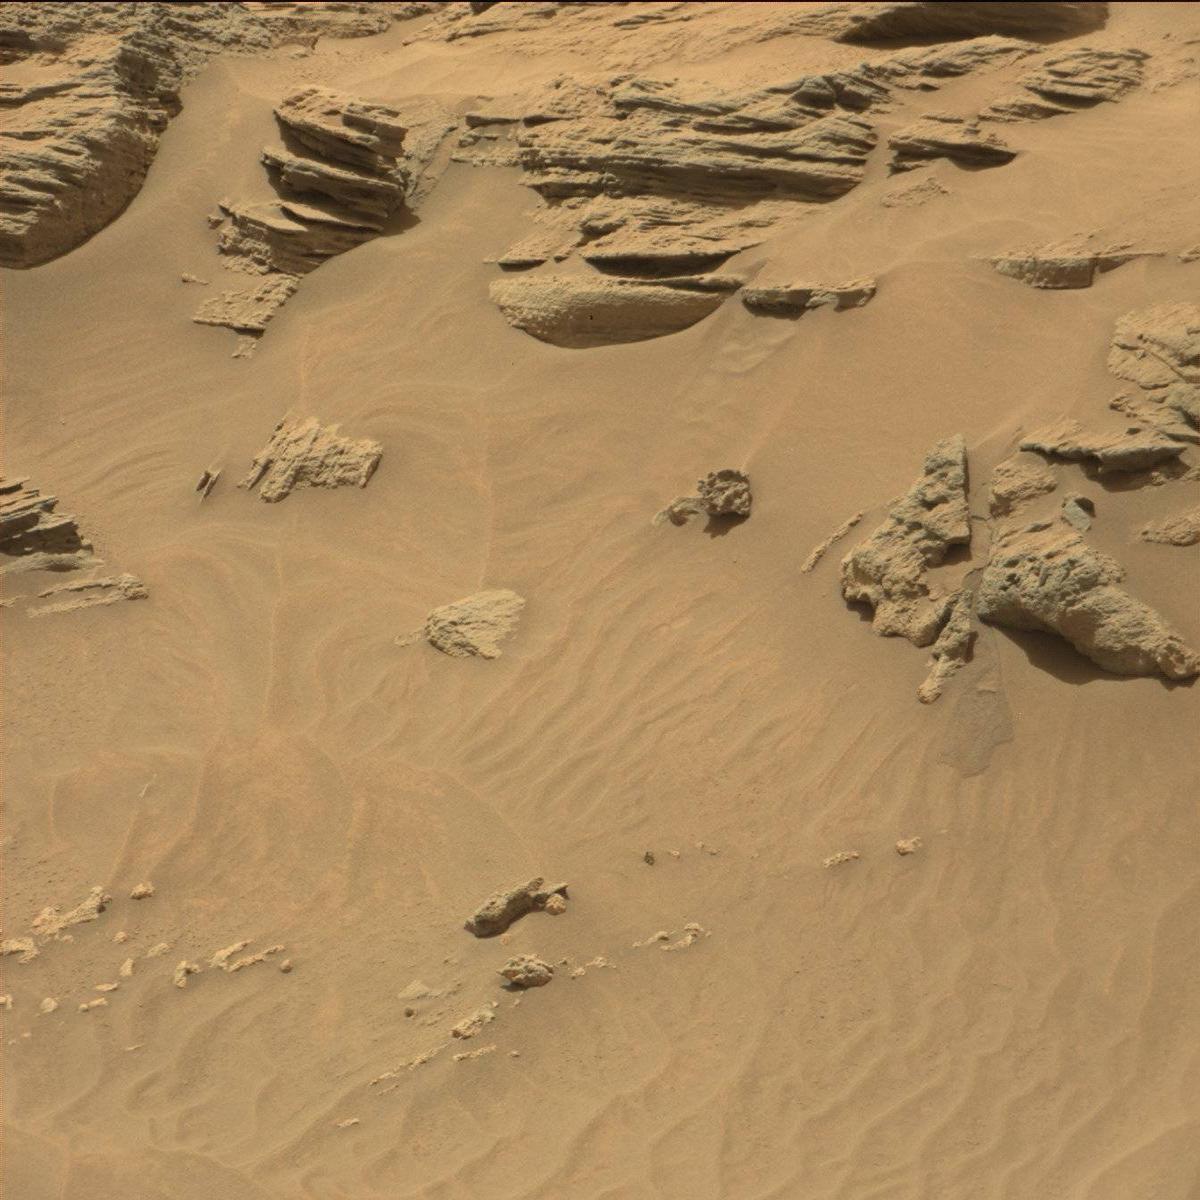
Terrain classes present: Bedrock, Sand / Soil